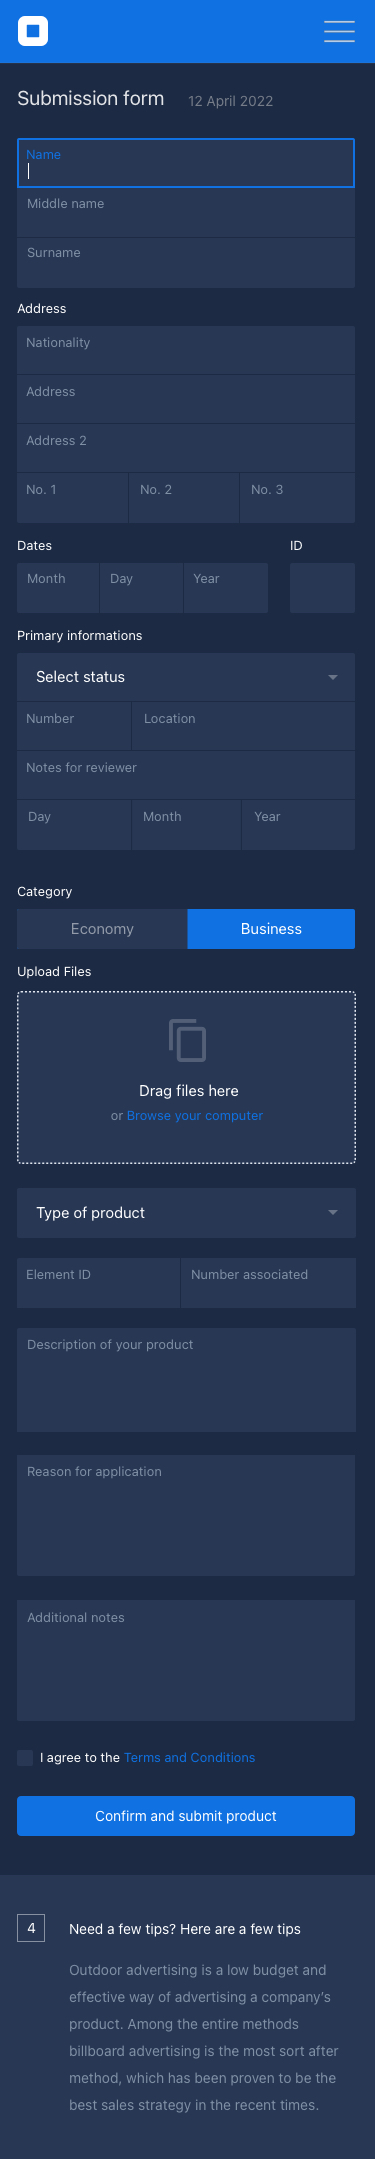
Text in this UI design:
4
Need a few tips? Here are a few tips
Outdoor advertising is a low budget and effective way of advertising a company’s product. Among the entire methods billboard advertising is the most sort after method, which has been proven to be the best sales strategy in the recent times.
I agree to the Terms and Conditions
Confirm and submit product
Reason for application
Additional notes
Type of product
Element ID
Number associated
Description of your product
Upload Files
Drag files here
or Browse your computer
Select status
Number
Location
Notes for reviewer
Primary informations
Day
Month
Year
Category
Business
Economy
Month
Day
Year
Dates
ID
Nationality
Address
Address 2
No. 1
No. 2
No. 3
Address
Middle name
Surname
Name
Submission form
12 April 2022